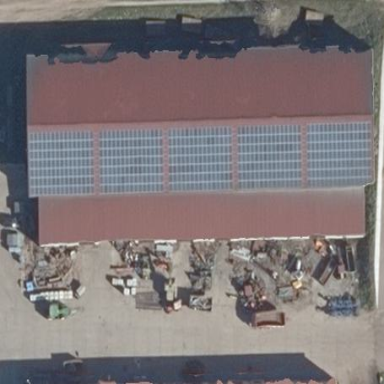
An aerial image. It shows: Solar photovoltaic panel generator on farm auxiliary building. The small installation generates electricity from solar energy.